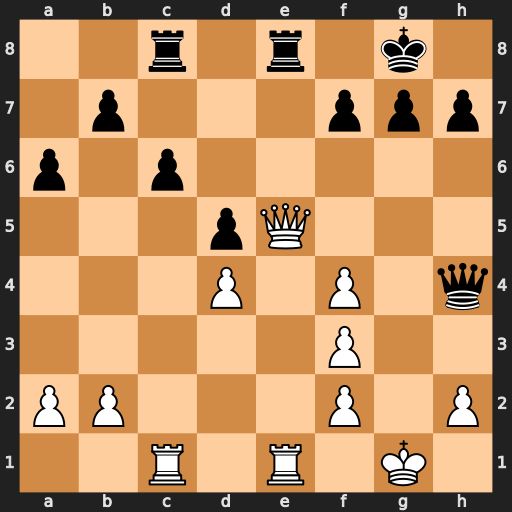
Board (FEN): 2r1r1k1/1p3ppp/p1p5/3pQ3/3P1P1q/5P2/PP3P1P/2R1R1K1
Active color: w
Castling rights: -
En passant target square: -
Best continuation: Qxe8+ Rxe8 Rxe8#